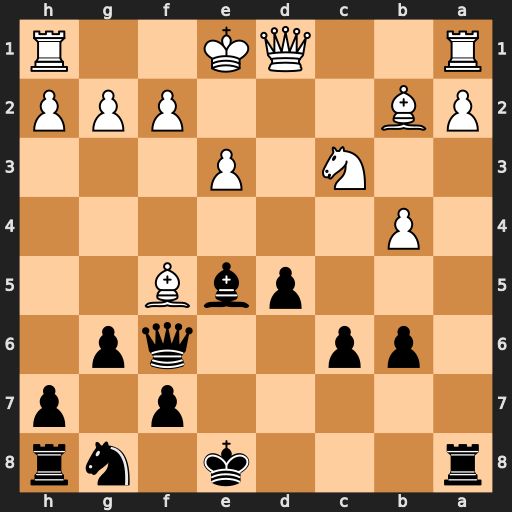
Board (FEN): r3k1nr/5p1p/1pp2qp1/3pbB2/1P6/2N1P3/PB3PPP/R2QK2R
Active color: b
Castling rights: KQkq
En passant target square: -
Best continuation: Bxc3+ Bxc3 Qxc3+